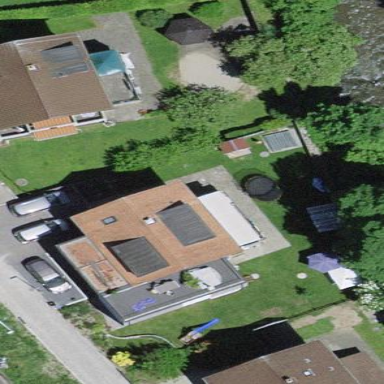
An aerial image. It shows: Gabled roof on residential building.